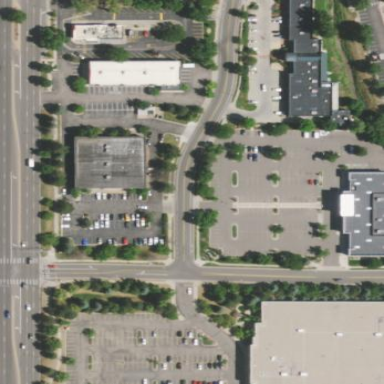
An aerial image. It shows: Parking area with asphalt surface.